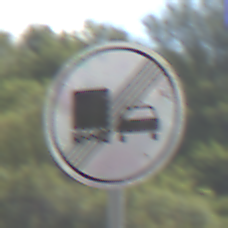
Verkehrszeichen: EndeUeberholverbotKraftfahrzeuge
Umgebung: Outdoor, Nature
Tageszeit: Midday
Wetter: PartlyCloudy
Licht: Natural
Jahreszeit: NotSpecified
Kontrast: HighContrast